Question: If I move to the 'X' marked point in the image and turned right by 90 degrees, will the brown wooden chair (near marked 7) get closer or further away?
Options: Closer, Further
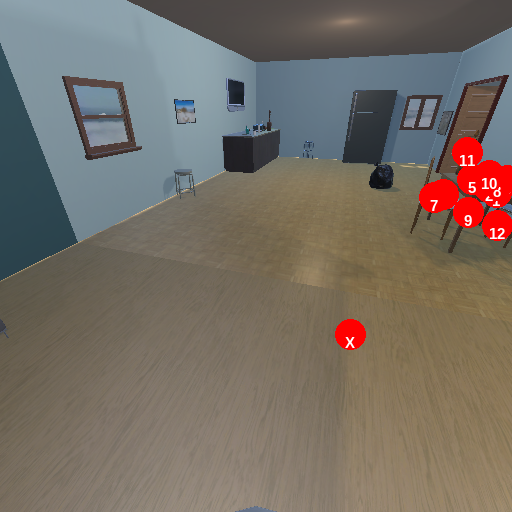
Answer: Closer